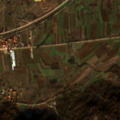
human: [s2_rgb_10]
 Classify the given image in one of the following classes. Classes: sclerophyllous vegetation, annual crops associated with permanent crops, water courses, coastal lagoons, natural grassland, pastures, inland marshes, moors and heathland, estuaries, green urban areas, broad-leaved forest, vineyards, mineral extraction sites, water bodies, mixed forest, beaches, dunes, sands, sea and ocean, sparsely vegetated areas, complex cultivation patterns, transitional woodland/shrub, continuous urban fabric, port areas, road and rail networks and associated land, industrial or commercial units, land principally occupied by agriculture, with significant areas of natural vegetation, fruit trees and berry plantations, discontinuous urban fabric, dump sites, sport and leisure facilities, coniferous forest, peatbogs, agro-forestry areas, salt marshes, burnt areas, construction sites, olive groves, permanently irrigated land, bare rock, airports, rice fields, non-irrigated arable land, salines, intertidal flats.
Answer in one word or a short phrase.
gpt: discontinuous urban fabric, non-irrigated arable land, complex cultivation patterns, land principally occupied by agriculture, with significant areas of natural vegetation, broad-leaved forest